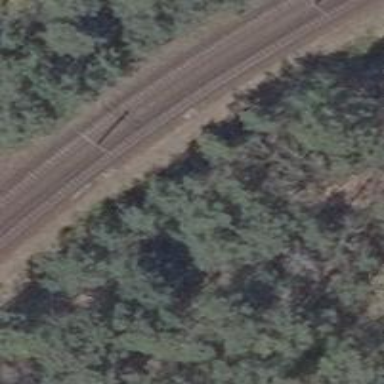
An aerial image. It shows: Tram railway line with electrified contact line.